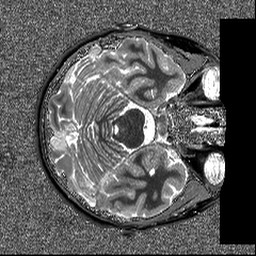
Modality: T1map
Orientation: axial
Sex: female